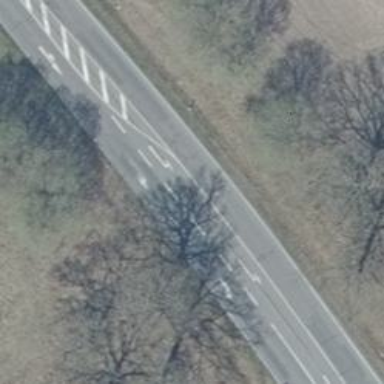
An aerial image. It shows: Asphalt road classified as primary highway.